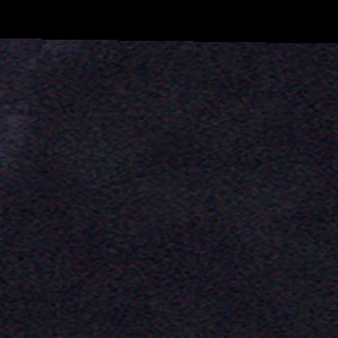
Label: other